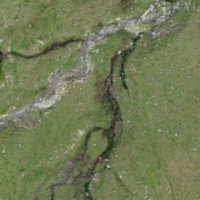
EUNIS habitat code: 26
Species observed at this site:
Carex bicolor